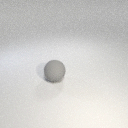
large gray rubber sphere